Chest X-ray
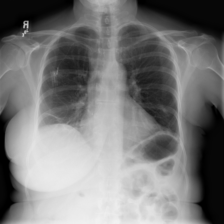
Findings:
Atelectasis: positive
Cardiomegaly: negative
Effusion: negative
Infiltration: negative
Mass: negative
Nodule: negative
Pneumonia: negative
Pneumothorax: negative
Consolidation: negative
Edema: negative
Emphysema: negative
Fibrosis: negative
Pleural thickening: negative
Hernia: negative